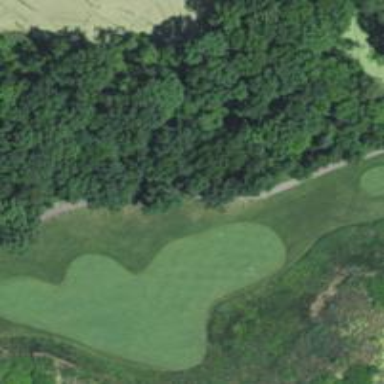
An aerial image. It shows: View of golf hole.